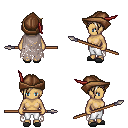
a pixel art fantasy rpg character, female body template, human, tanned skin, gray tattered cape, white pants, white blonde pixie cut hairstyle, leather cap, gray slippers, spear, four views (front, back, left, right), 2x2 character sprite sheet, small pixel art, hard edges, no anti-aliasing